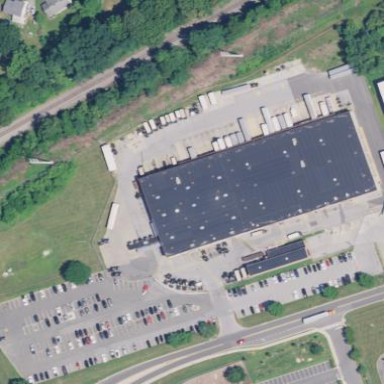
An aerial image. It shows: Building that serves as post depot.